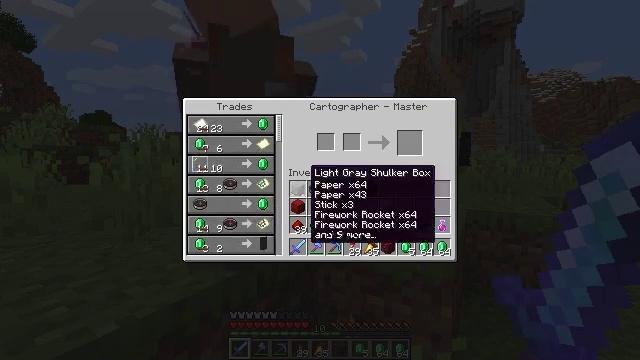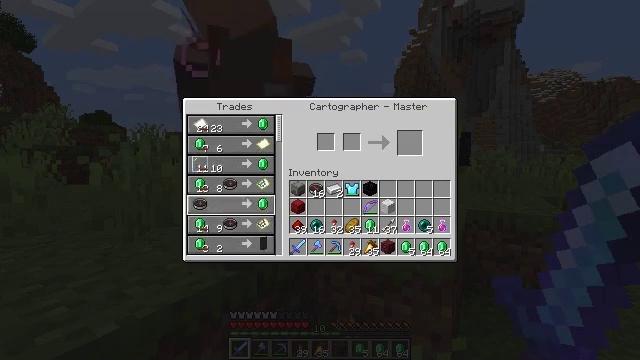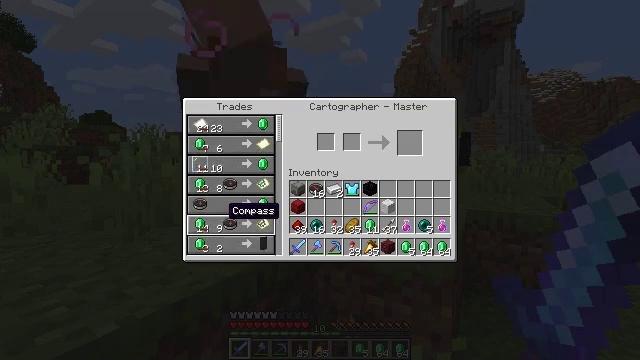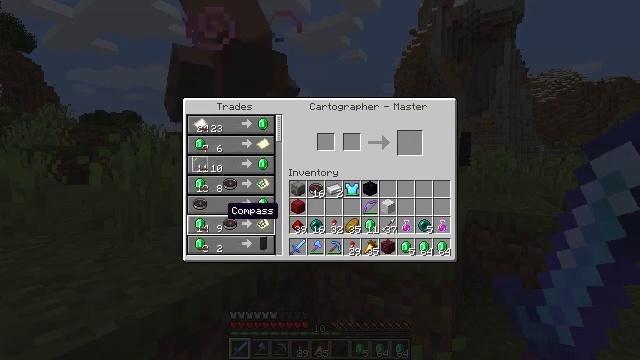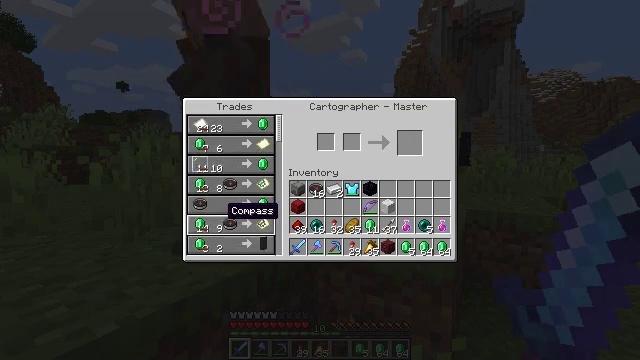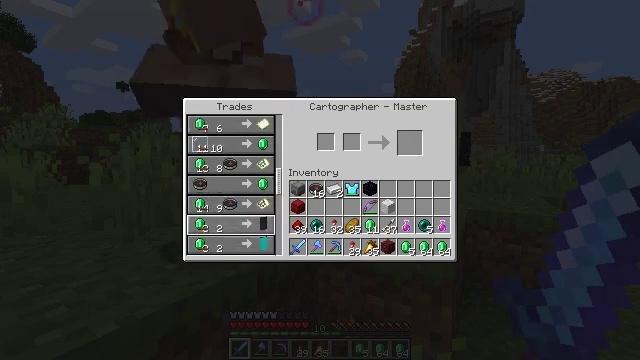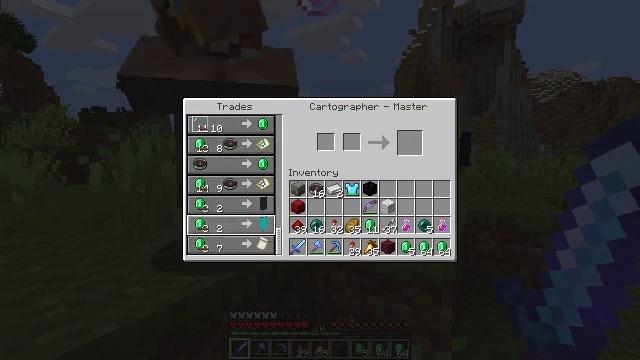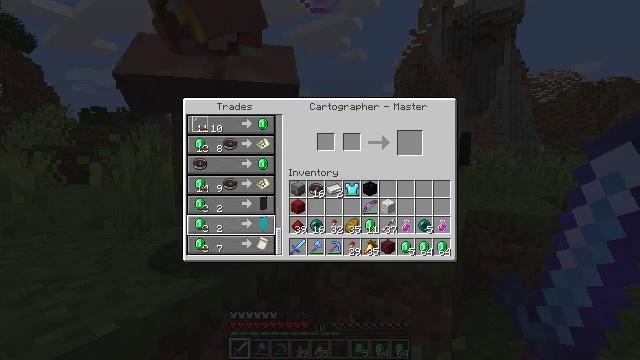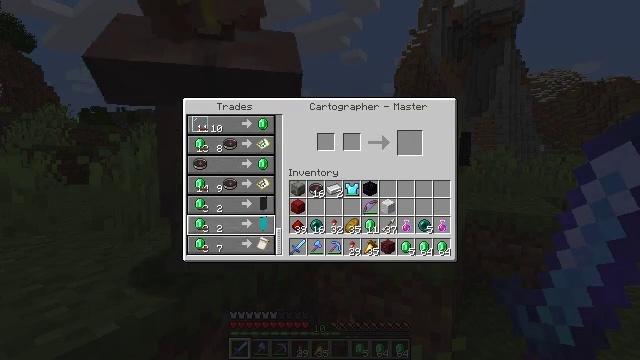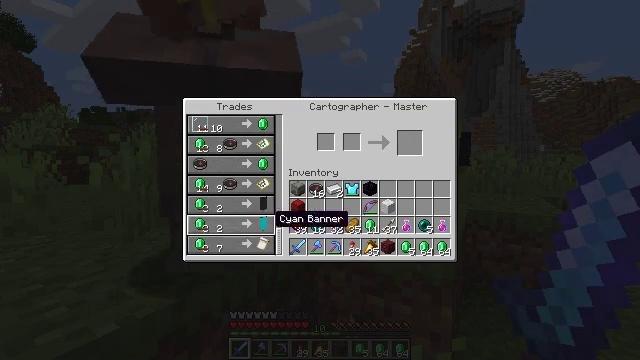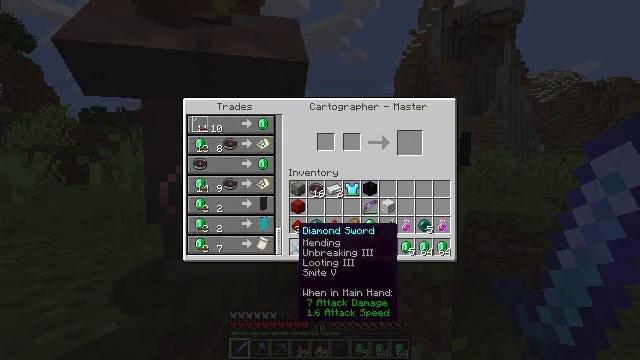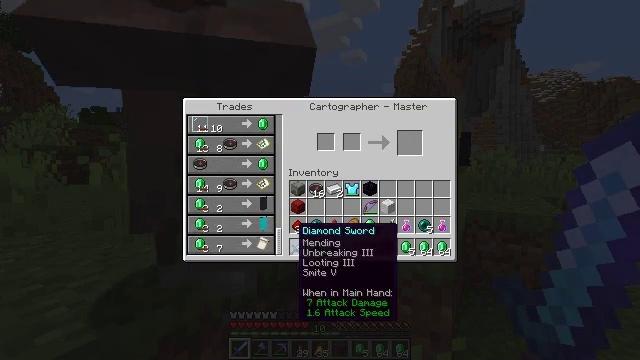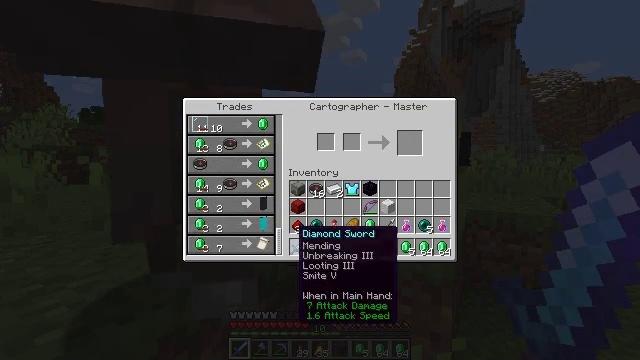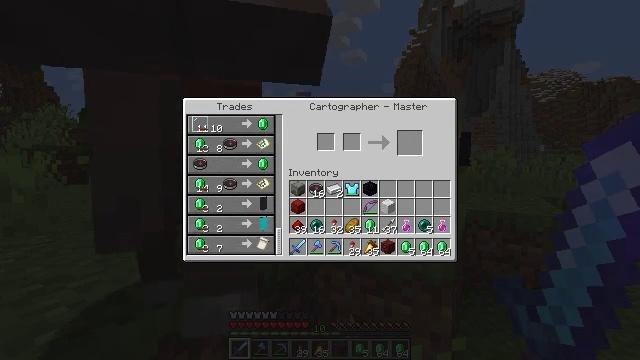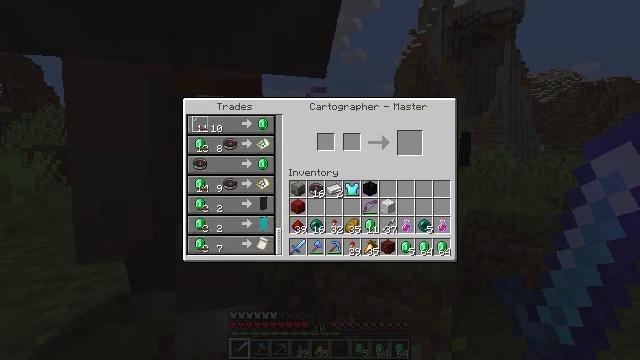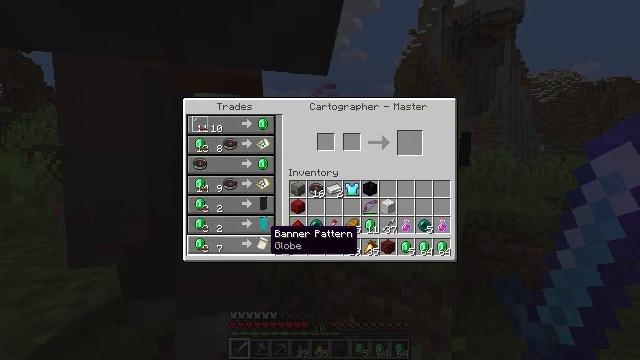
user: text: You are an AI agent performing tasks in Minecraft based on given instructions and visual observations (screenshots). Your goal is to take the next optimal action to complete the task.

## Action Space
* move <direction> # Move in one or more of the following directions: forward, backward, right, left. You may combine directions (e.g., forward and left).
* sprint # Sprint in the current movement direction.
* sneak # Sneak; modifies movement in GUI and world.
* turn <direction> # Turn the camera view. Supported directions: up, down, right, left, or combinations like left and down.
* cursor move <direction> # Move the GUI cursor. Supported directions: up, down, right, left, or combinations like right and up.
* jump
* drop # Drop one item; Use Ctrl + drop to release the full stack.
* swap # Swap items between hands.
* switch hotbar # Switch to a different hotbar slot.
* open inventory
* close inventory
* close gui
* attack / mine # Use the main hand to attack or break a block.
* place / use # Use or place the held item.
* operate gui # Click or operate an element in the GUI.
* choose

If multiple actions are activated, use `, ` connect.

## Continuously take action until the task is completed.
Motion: motion action
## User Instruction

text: Craft a filled map.
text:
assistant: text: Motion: cursor move left and down
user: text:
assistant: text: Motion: cursor move left and down
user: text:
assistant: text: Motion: no_op
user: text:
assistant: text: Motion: no_op
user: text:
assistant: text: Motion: no_op
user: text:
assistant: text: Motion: no_op
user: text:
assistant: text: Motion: no_op
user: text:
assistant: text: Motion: no_op
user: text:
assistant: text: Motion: cursor move right and down
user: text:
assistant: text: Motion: cursor move right and down
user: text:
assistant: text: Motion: no_op
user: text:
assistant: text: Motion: no_op
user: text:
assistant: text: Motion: no_op
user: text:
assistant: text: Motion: cursor move left
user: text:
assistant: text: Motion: cursor move left
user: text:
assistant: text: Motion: no_op
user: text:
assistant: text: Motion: no_op
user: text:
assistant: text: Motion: no_op
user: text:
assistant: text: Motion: no_op
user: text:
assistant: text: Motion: no_op
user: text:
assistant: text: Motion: no_op
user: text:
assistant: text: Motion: no_op
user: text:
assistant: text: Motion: no_op
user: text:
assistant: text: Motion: no_op
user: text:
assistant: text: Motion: no_op
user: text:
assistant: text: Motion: no_op
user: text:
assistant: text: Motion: no_op
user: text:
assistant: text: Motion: no_op
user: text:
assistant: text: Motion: no_op
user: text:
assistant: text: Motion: no_op